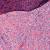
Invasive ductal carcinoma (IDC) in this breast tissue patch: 1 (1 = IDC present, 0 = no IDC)